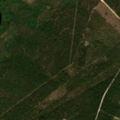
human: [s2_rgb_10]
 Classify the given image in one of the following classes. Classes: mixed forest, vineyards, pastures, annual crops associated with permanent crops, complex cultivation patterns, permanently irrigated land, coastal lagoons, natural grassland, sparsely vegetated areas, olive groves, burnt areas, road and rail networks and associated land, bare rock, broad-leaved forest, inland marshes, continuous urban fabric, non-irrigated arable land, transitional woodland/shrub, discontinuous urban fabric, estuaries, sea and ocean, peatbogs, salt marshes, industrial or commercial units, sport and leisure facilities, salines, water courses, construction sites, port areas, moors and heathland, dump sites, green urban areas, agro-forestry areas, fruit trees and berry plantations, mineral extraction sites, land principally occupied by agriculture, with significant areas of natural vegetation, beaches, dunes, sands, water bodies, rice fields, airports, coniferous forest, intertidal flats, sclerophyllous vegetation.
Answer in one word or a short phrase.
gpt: coniferous forest, transitional woodland/shrub, water bodies